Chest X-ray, PA view. Patient: 22 years old, sex F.
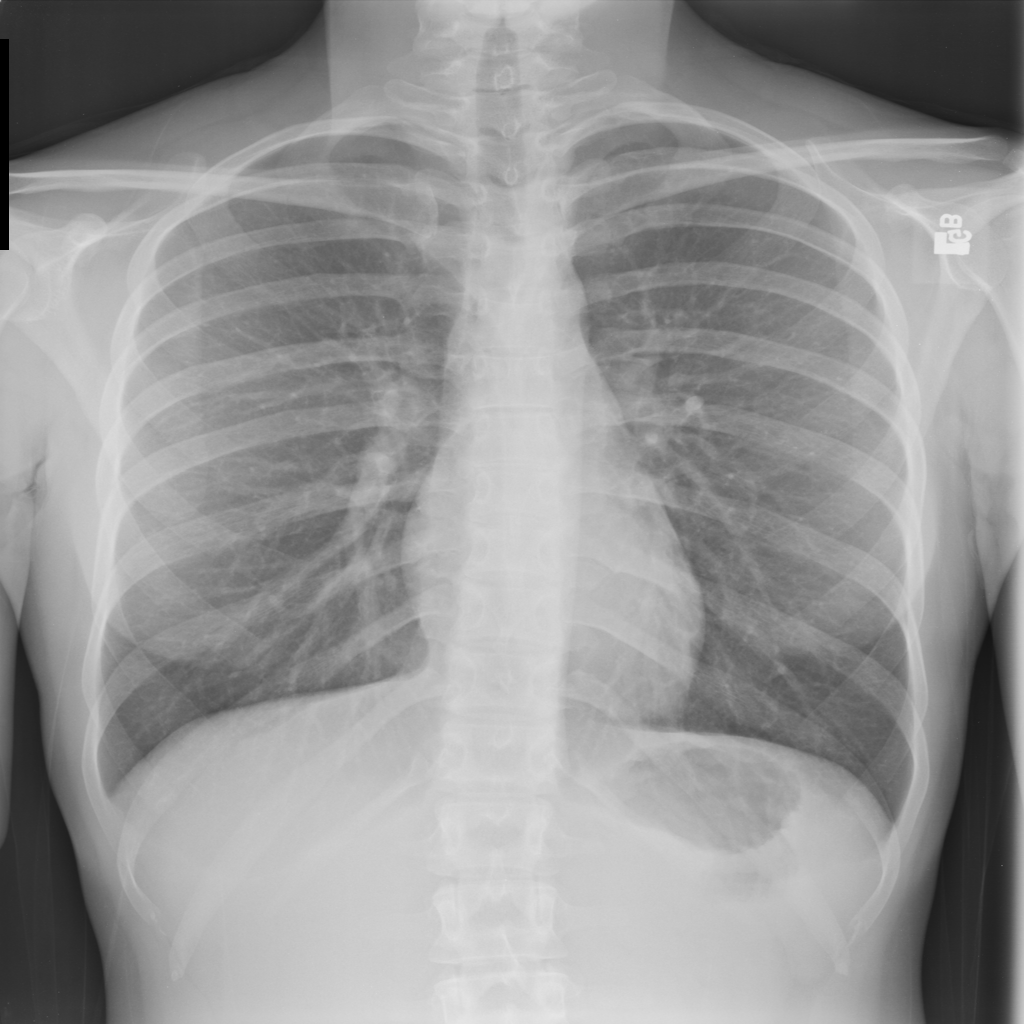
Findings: No Finding